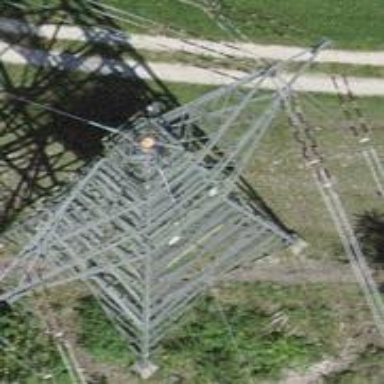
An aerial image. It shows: Lattice tower with antenna attached to it.